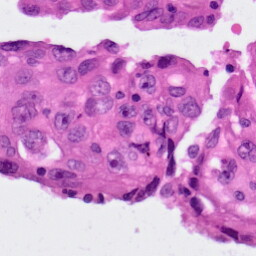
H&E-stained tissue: Lung